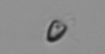
Label: Pyramimonas